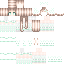
A female human skin with pale skin, wearing blonde long hair dressed in a blue tshirt and red pants, featuring a closed mouth.